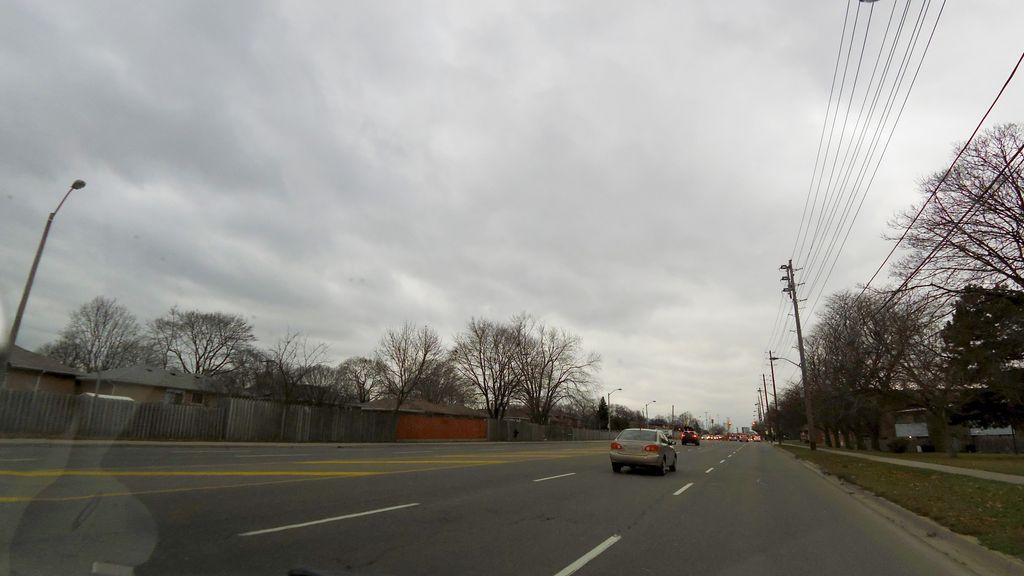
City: toronto